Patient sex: M
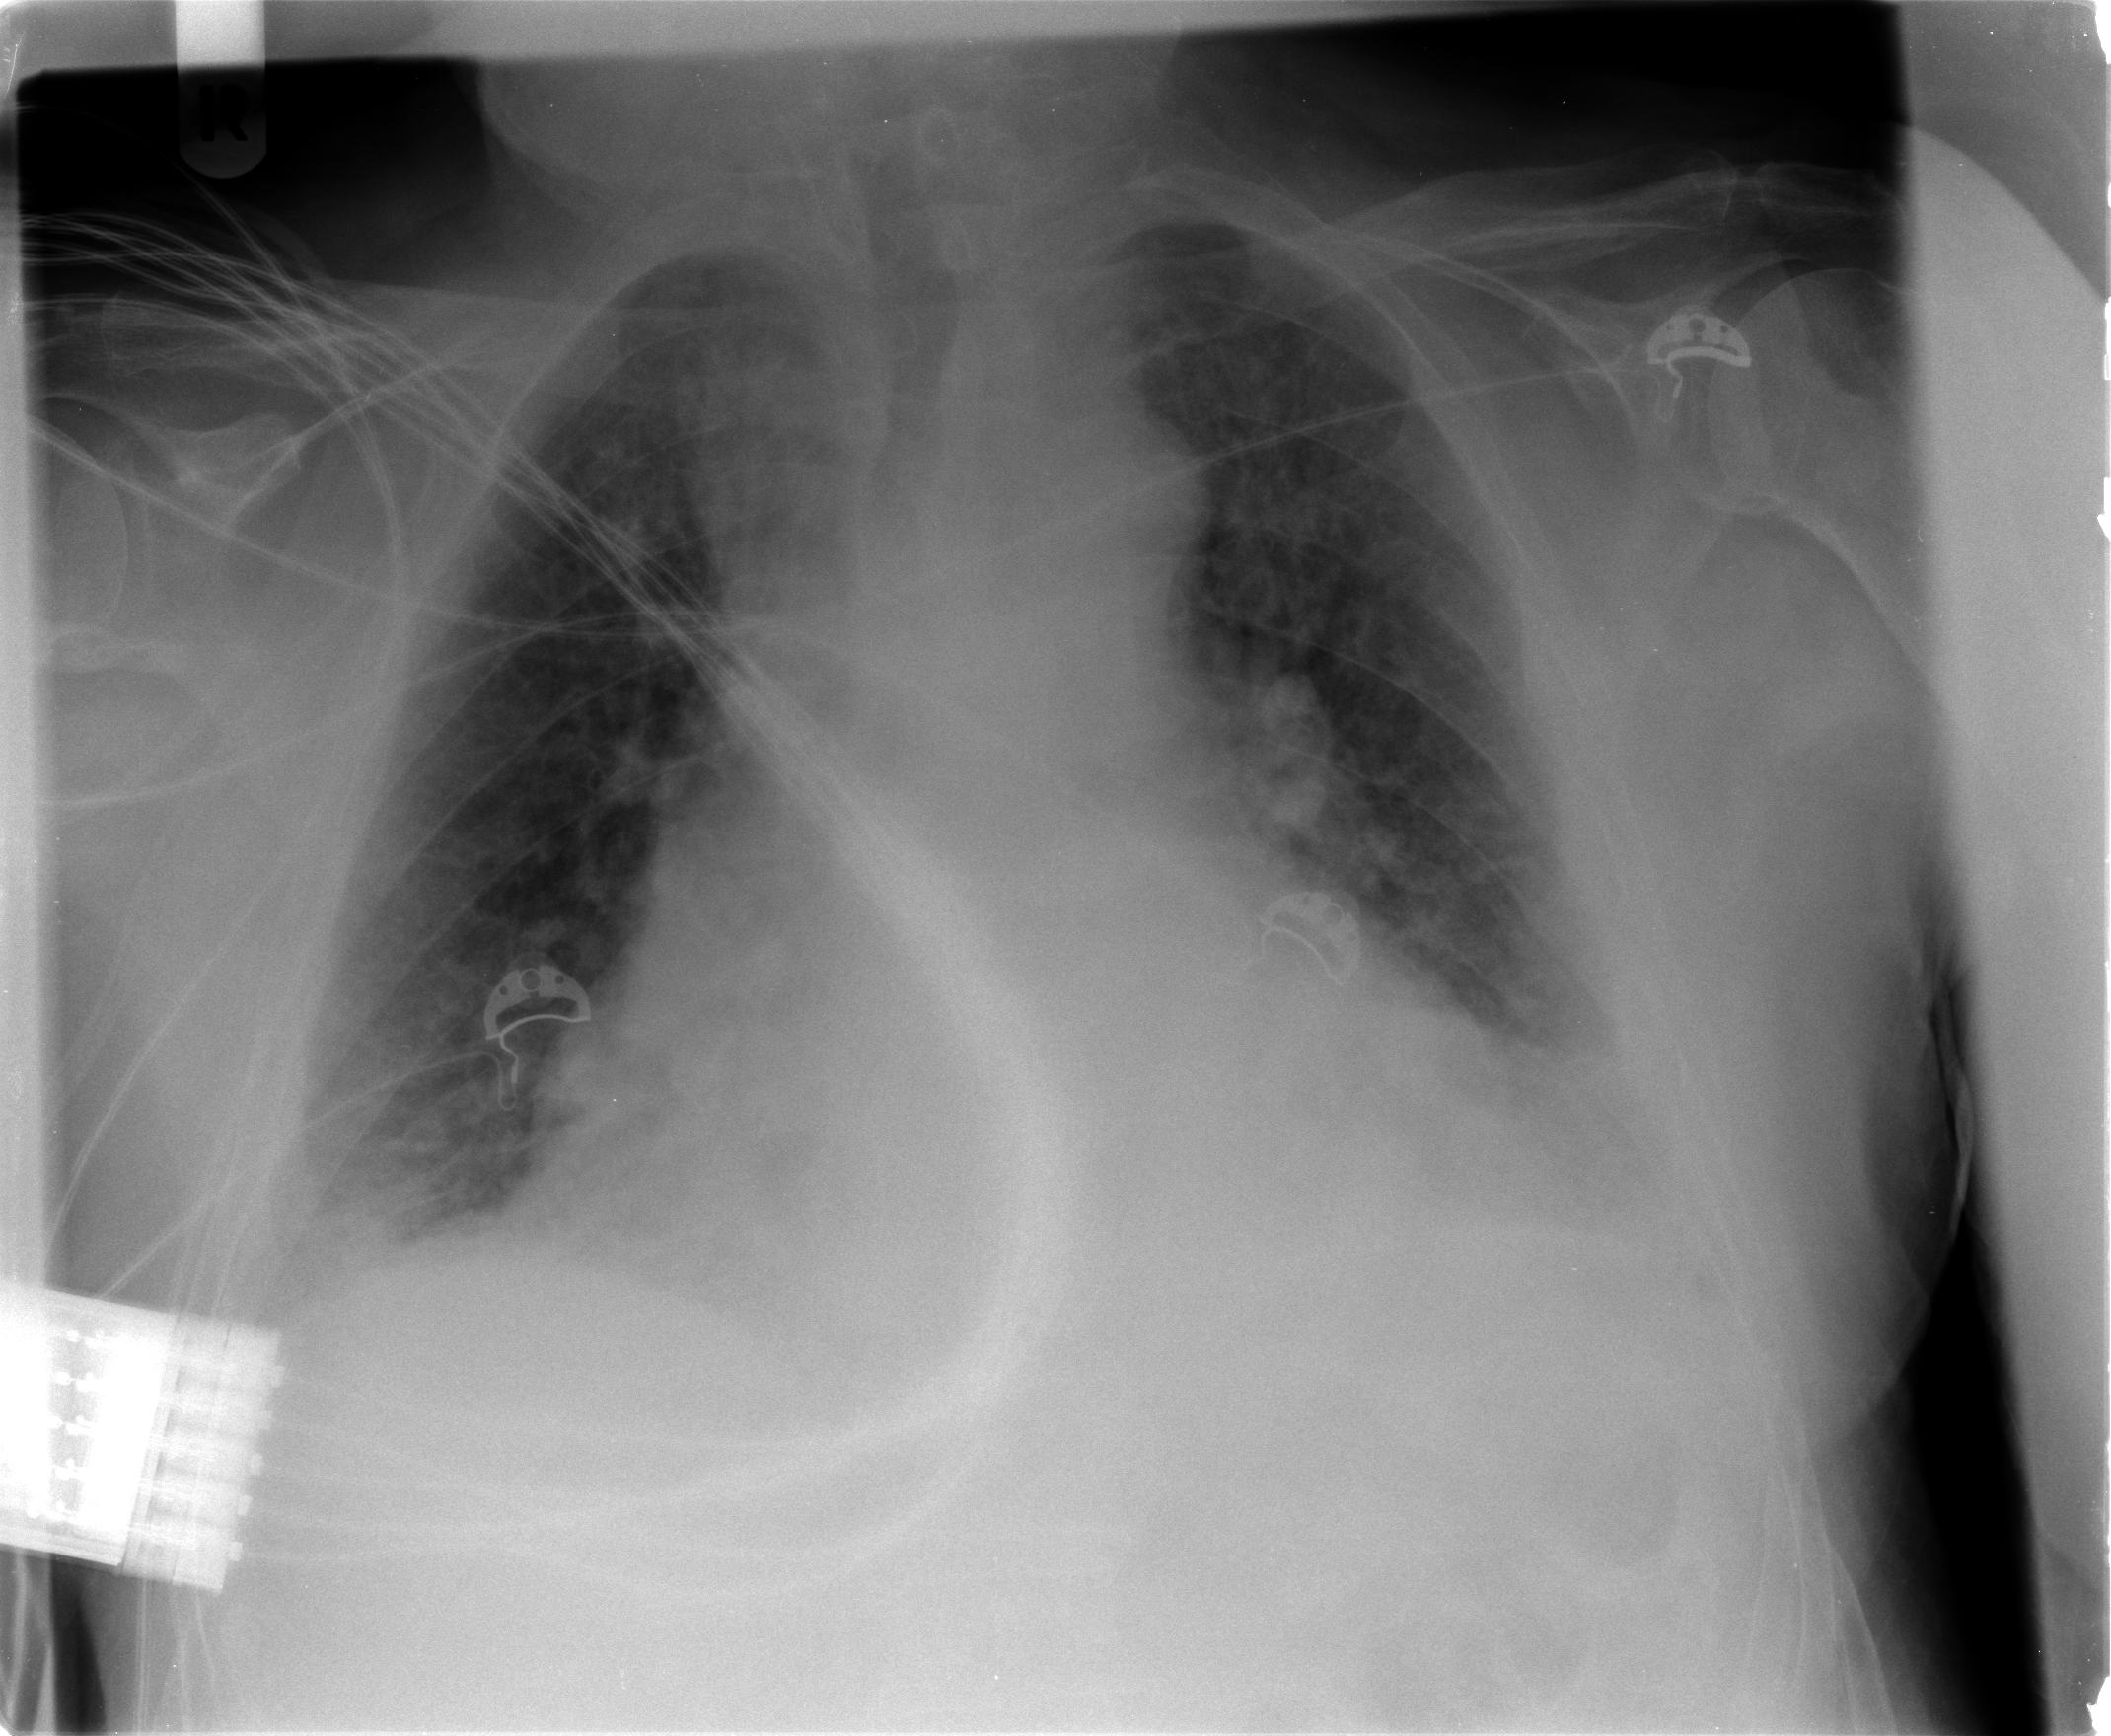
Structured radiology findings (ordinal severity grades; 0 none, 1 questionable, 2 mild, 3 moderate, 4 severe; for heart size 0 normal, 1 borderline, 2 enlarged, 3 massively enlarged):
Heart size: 3
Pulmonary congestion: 2
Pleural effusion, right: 2
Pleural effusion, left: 2
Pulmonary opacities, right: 2
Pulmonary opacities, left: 1
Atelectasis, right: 2
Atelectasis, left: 2